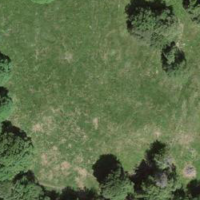
EUNIS habitat code: 24
Species observed at this site:
Fagus sylvatica